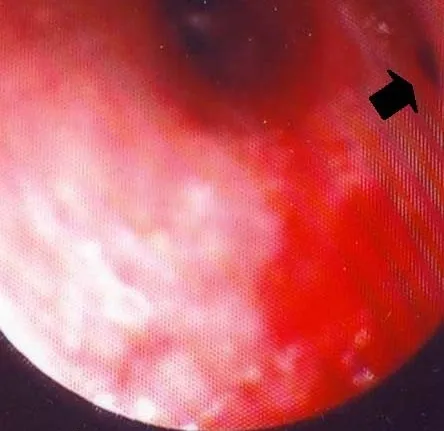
Bronchoscopic image: the two subsegmental bronchi of the anterior bronchus of the right upper lobe can be seen. A small orifice at the upper wall of the anterior segmental bronchus is visible (arrow), which might correspond to the atretic apical segment.
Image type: endoscopy (airway_endoscopy)